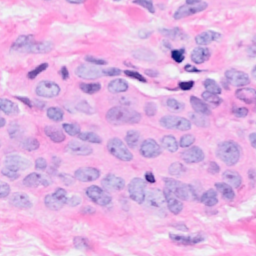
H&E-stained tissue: Breast